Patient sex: M
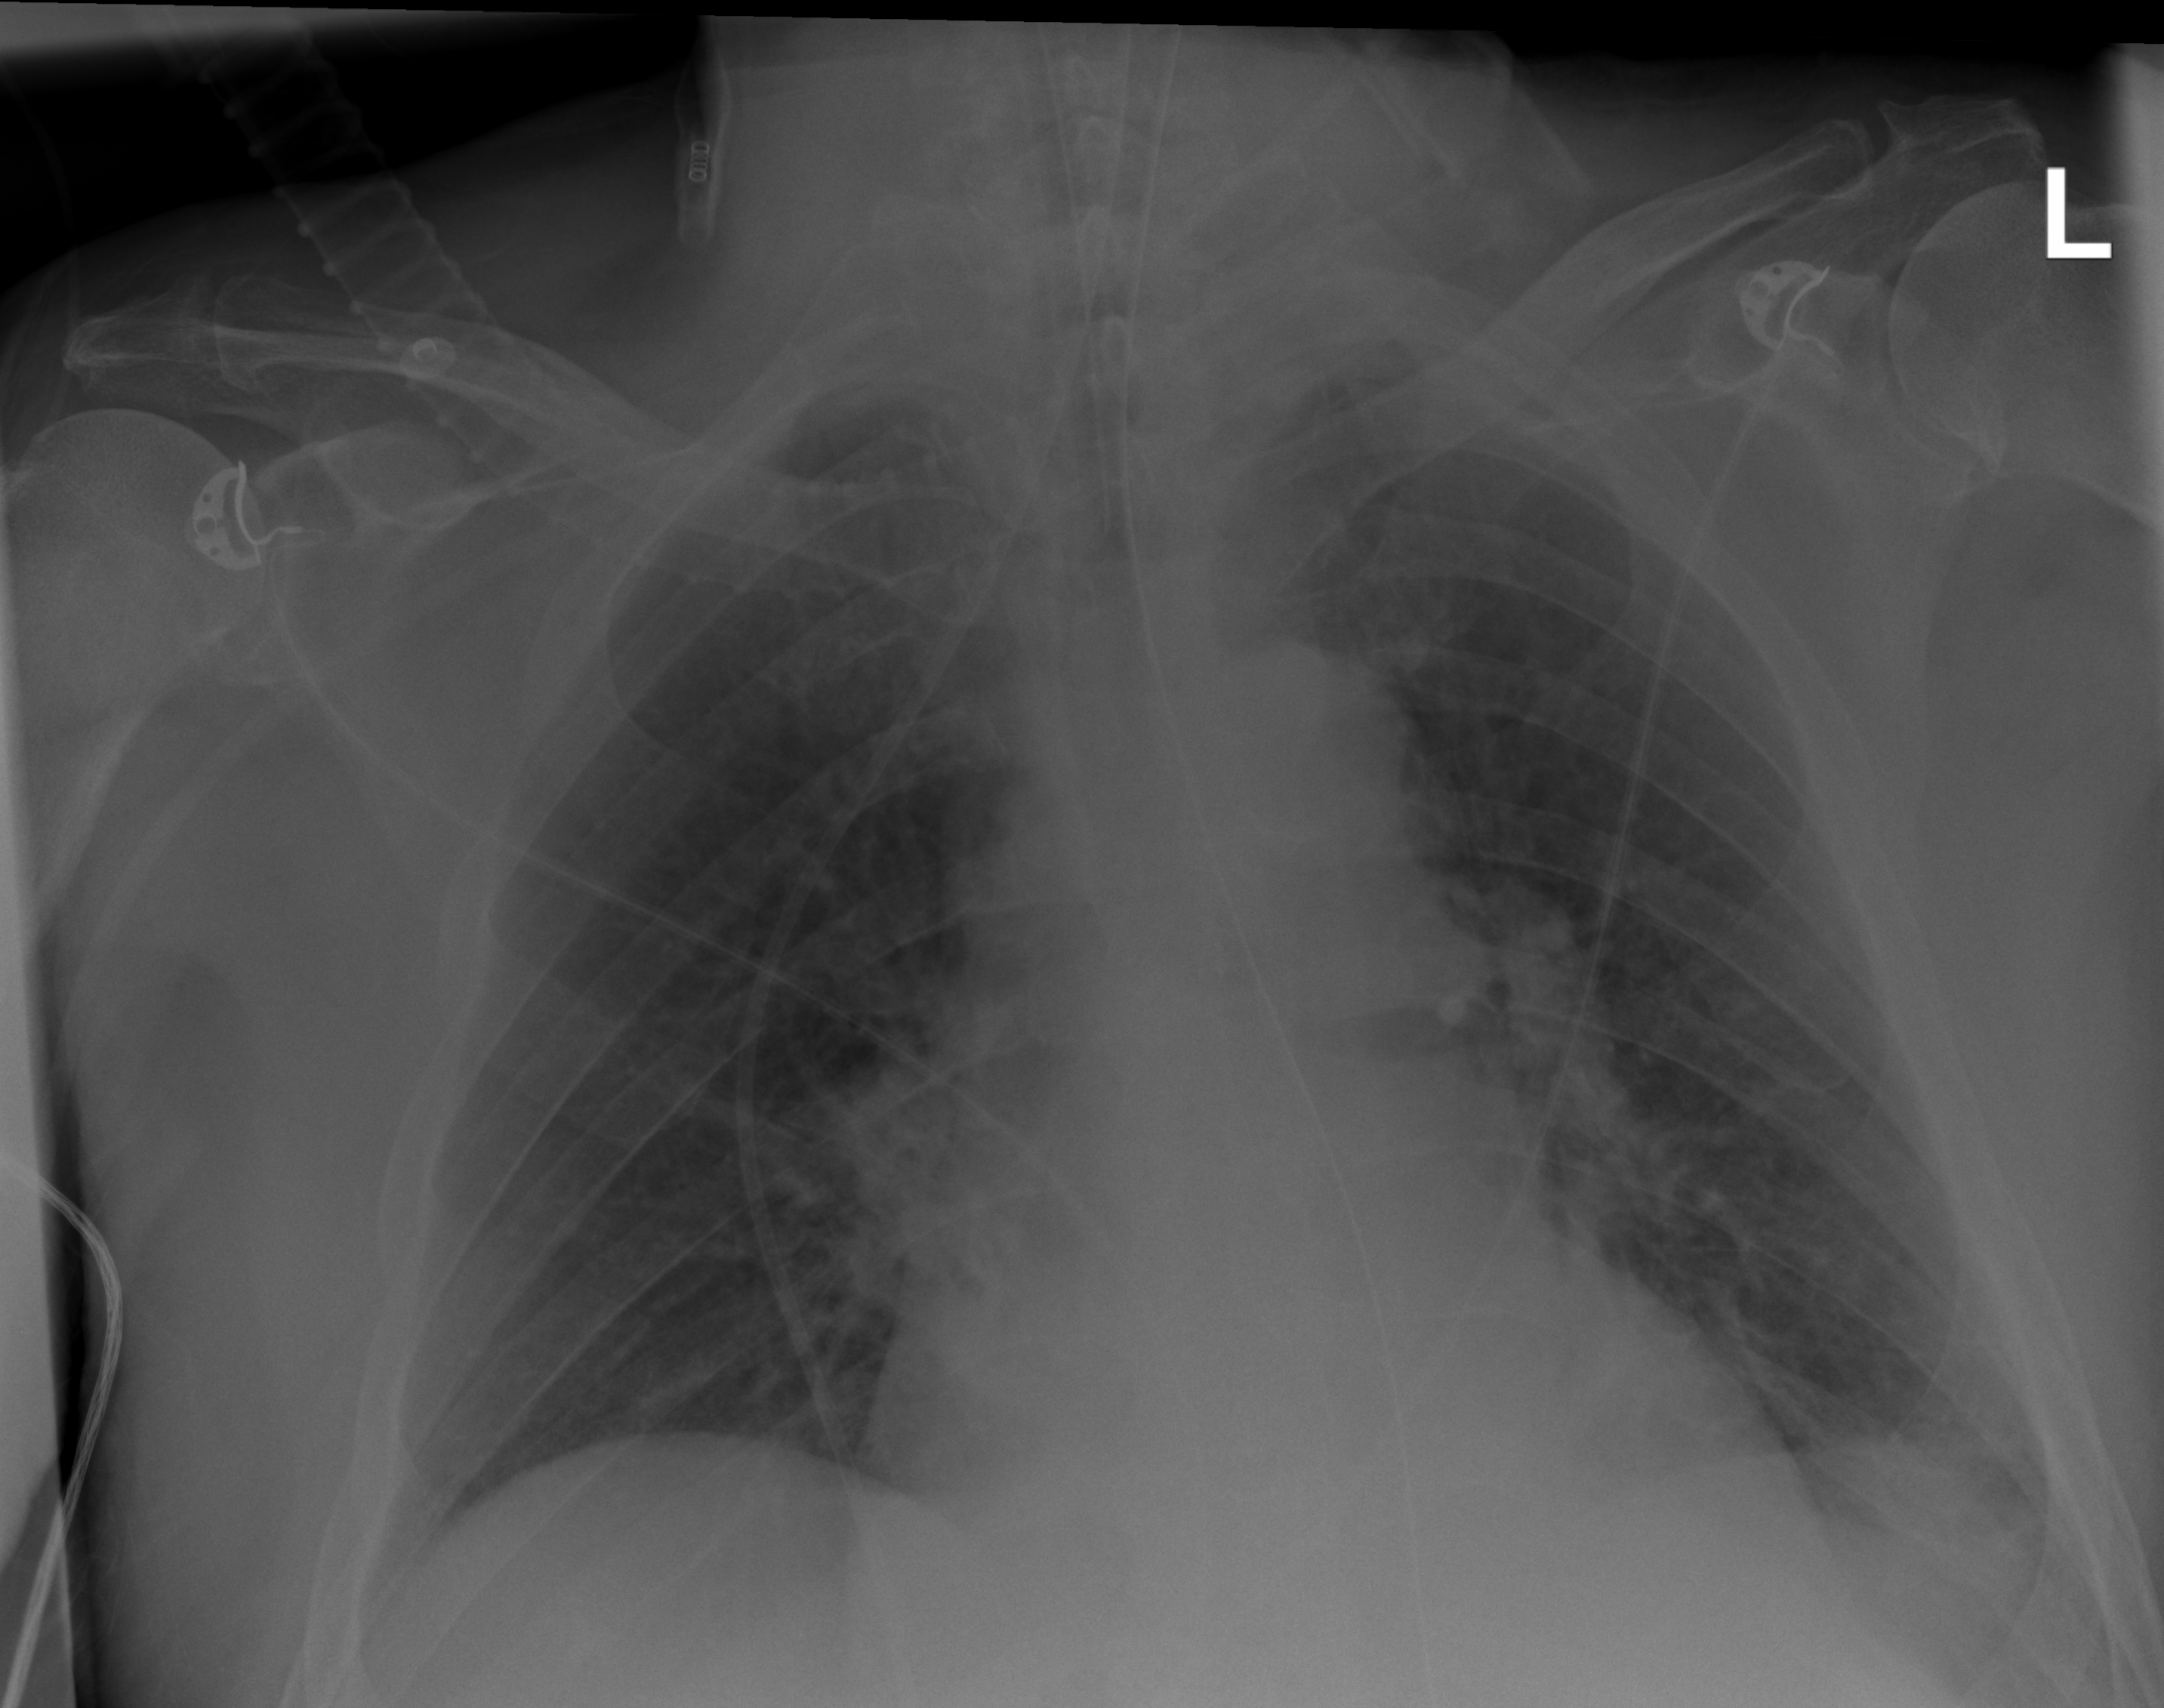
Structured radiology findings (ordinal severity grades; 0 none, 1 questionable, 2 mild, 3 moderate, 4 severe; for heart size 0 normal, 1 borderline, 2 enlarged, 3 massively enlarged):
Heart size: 1
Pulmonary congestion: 2
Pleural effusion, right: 1
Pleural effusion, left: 2
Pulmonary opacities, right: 2
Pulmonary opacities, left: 2
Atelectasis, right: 2
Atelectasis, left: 2